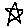
Label: star